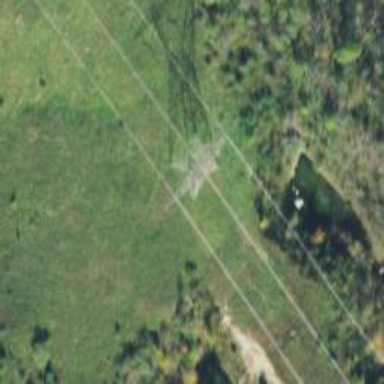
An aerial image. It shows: Lattice structure tower used for power distribution.